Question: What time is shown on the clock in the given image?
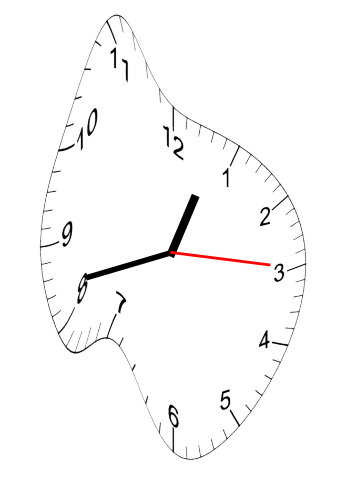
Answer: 12:42:15